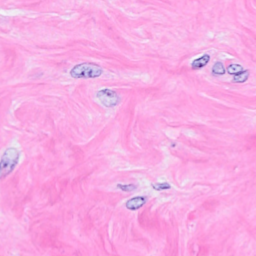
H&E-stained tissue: Breast